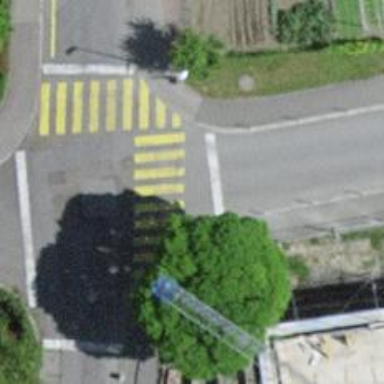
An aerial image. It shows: Marked road crossing.